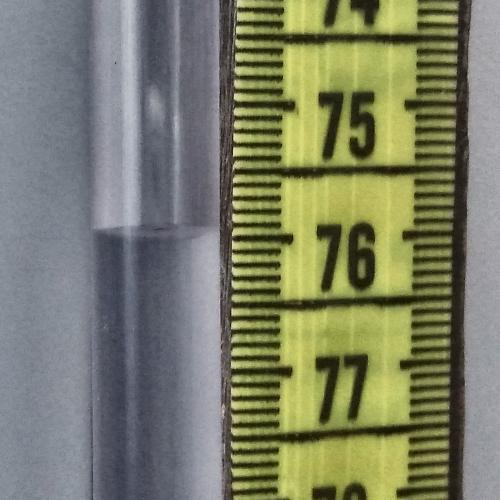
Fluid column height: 76.0 cm